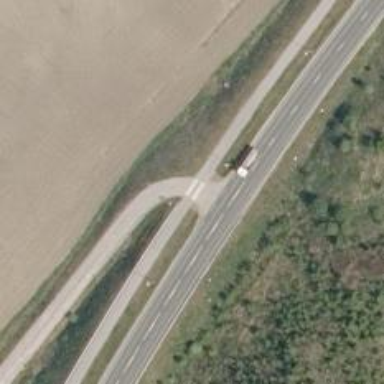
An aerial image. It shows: Uncontrolled road crossing.